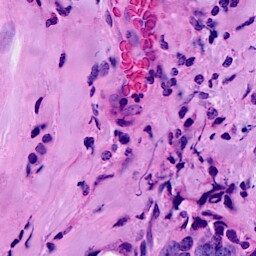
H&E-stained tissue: Breast